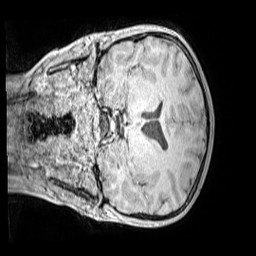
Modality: MP2RAGE
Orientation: coronal
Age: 11
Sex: male
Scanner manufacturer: siemens
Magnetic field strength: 3 T
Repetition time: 4 s
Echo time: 0.00299 s